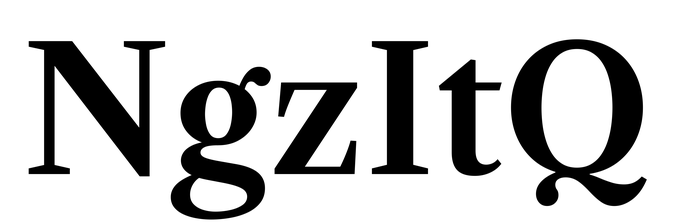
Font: LibreCaslonText_SemiBold